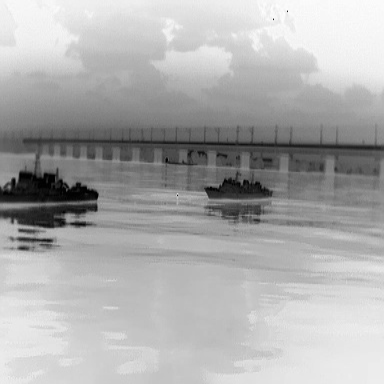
There are two warships in the infrared image.